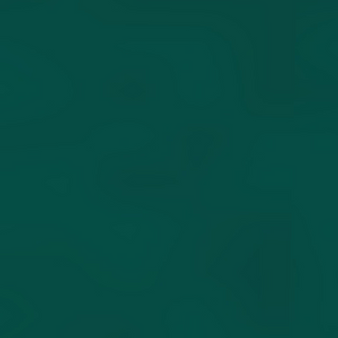
Label: other